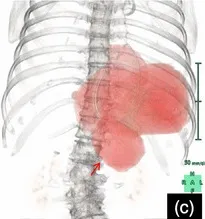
Computed tomography findings on initial admission (a-c) Computed tomography shows hiatal hernia and incarceration of a part of the gastric body into the abdominal cavity. The red arrows show the incarceration of a part of the gastric body into the abdominal cavity, and the yellow arrows show the compressed duodenum.
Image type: radiology (ct)